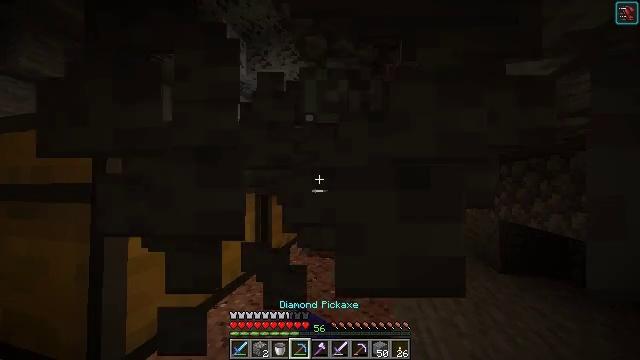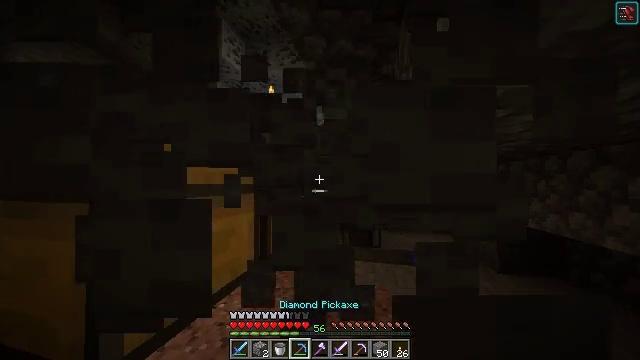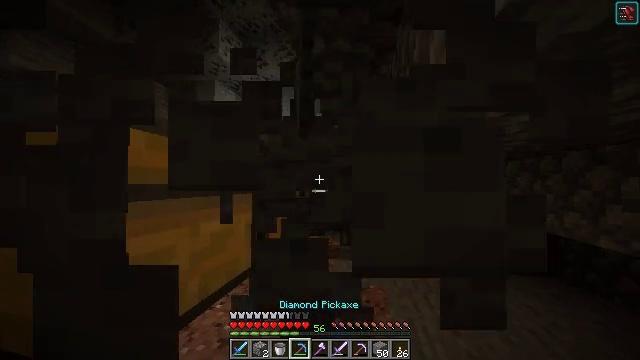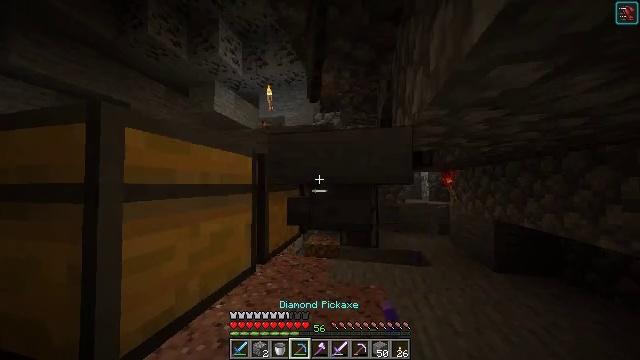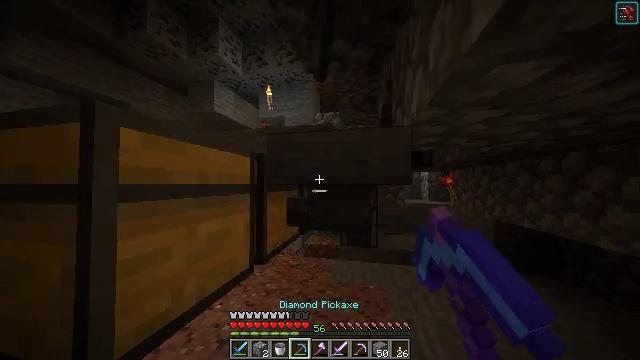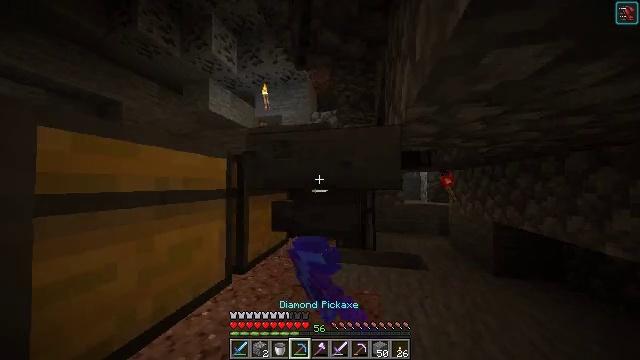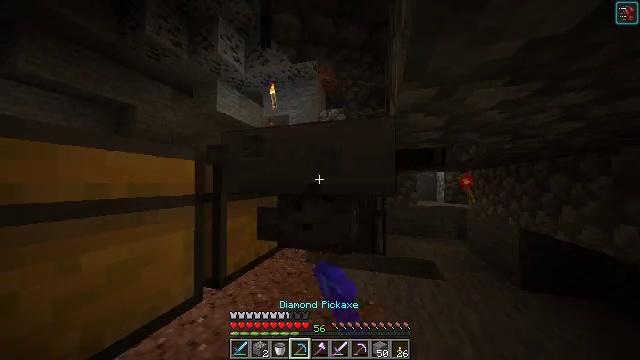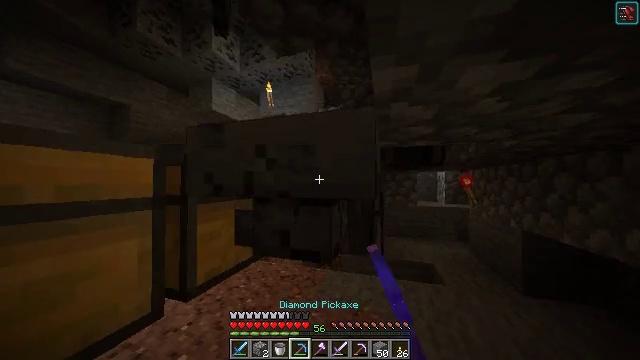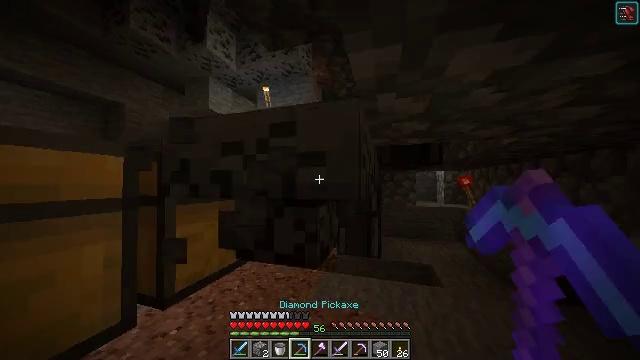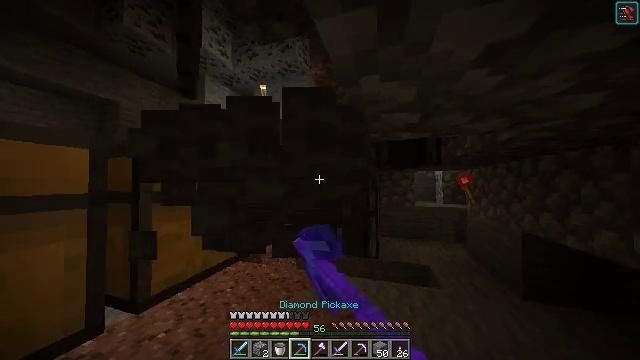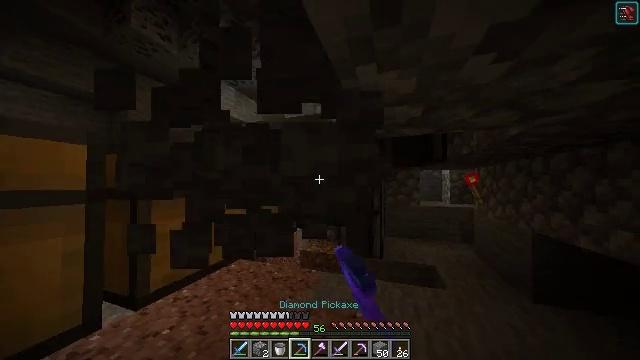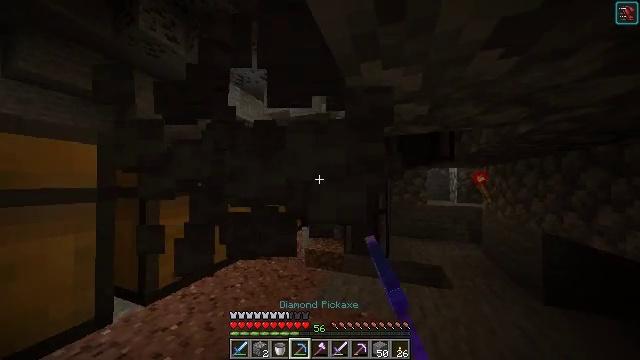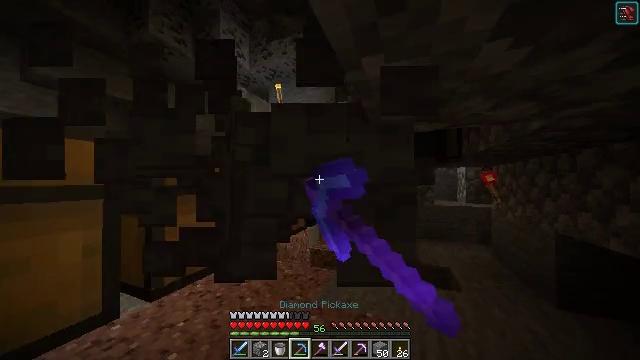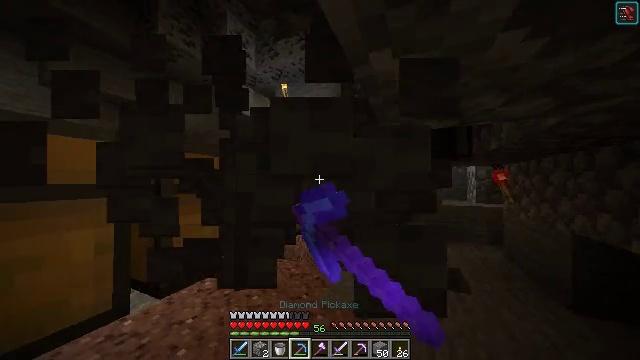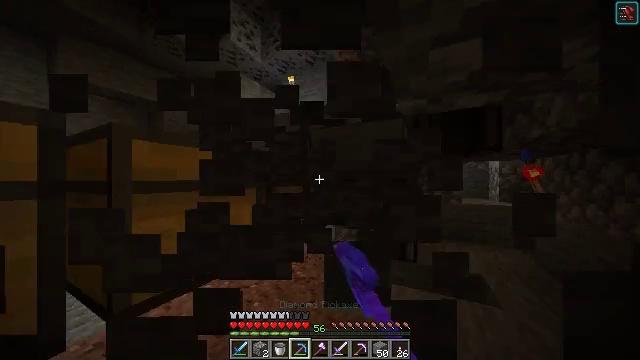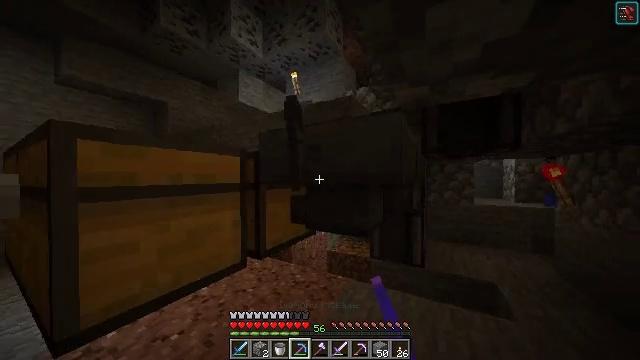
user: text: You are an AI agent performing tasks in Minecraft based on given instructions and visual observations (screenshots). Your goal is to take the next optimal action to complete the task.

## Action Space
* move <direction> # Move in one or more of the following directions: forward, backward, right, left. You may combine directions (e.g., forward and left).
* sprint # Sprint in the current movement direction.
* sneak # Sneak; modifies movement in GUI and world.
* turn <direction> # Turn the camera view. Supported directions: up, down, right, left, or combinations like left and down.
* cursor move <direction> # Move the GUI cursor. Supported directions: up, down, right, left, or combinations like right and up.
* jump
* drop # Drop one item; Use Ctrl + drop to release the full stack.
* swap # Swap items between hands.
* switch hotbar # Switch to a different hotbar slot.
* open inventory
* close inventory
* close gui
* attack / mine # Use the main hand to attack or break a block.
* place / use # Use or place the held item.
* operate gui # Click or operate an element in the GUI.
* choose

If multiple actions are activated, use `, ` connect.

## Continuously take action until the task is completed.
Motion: motion action
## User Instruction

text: Get the hopper into inventory.
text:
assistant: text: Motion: no_op
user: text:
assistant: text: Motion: no_op
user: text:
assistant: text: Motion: attack / mine
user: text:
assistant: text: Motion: move forward and move right, attack / mine
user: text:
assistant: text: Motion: move forward and move right, attack / mine
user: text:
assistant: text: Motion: move forward and move right, turn left, attack / mine
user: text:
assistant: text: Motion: attack / mine
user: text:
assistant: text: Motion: attack / mine
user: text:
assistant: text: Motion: attack / mine
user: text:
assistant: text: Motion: turn left, attack / mine
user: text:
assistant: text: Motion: turn left, attack / mine
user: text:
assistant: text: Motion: turn left
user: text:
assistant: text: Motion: move forward, turn left
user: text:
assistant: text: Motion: move forward and move right, turn left
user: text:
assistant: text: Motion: move forward and move right, turn left
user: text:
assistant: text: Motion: move forward and move right
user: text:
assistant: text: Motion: move forward and move right, turn left
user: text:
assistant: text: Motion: move forward and move right, turn left
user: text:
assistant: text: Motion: move forward and move right, turn left
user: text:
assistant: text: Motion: move forward and move right, turn left
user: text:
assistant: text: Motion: move forward and move right
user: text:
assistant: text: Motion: move forward and move right, turn left
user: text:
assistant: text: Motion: move forward and move right, turn left
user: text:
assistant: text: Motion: move right, turn left
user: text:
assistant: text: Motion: turn left and up
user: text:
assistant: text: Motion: turn left and up
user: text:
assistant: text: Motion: turn right
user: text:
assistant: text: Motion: turn right and down
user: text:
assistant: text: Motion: turn right
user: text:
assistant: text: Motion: attack / mine